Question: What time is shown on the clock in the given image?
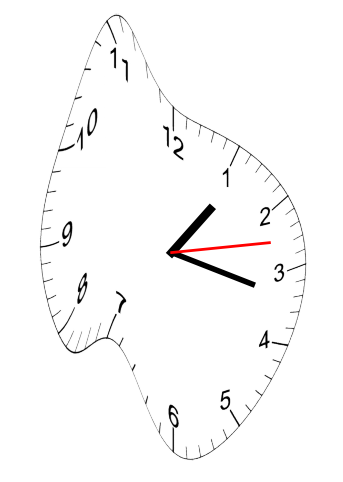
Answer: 01:17:13